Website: lowes
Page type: billing-address
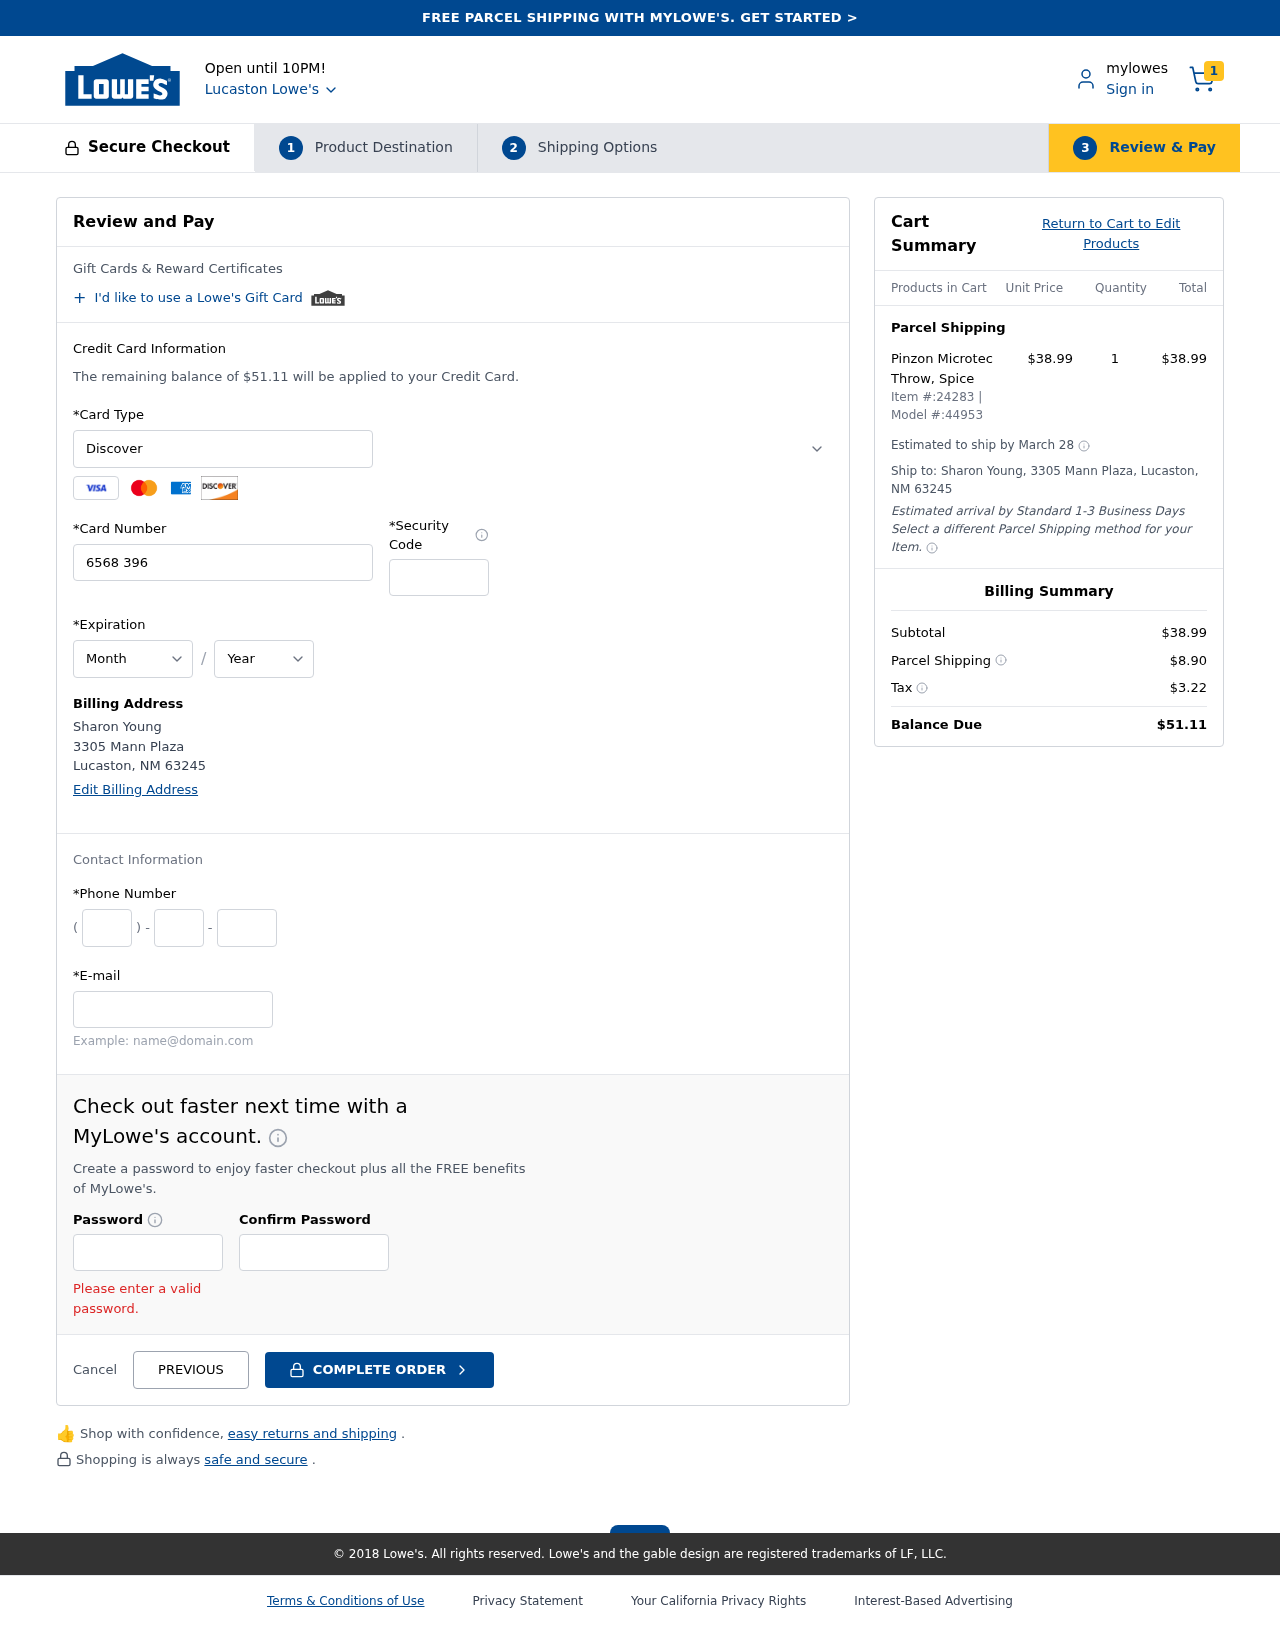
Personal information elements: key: PII_CARD_CVV
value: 590
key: PII_CARD_EXPIRY_MONTH
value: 01
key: PII_CARD_EXPIRY_YEAR
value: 27
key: PII_CARD_NUMBER
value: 6568 3962 8475 6163
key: PII_CARD_TYPE
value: Discover
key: PII_CITY
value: Lucaston
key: PII_CITY_STATE_ZIP
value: Lucaston, NM 63245
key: PII_EMAIL
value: sharon_young@gmail.com
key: PII_FULLNAME
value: Sharon Young
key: PII_PHONE_AREA
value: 428
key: PII_PHONE_PREFIX
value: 496
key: PII_PHONE_SUFFIX
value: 0876
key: PII_STREET
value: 3305 Mann Plaza
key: PII_FULLNAME2
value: Sharon Young
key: PII_STATE_ABBR
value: NM
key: PII_POSTCODE
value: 63245
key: PII_POSTCODE_FULL
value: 63245
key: PII_CITY_STATE
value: Lucaston, NM
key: PII_POSTCODE_NUMERIC
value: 63245
Product elements: key: PRODUCT1_NAME
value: Pinzon Microtec Throw, Spice
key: PRODUCT1_PRICE
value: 38.99
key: PRODUCT1_QUANTITY
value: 1
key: PRODUCT_ITEM_NUMBER
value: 24283
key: PRODUCT_MODEL_NUMBER
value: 44953
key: PRODUCT1_LINE_TOTAL
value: $38.99
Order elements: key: ORDER_NUM_ITEMS
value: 1
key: ORDER_TOTAL
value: $51.11
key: ORDER_SHIPPING_DATE
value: March 28
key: ORDER_SUBTOTAL
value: $38.99
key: ORDER_SHIPPING_COST
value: $8.90
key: ORDER_TAX
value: $3.22